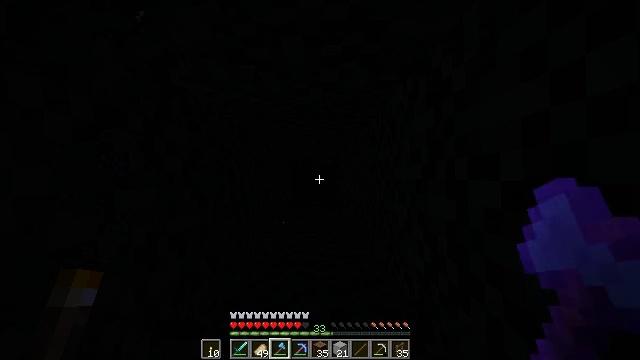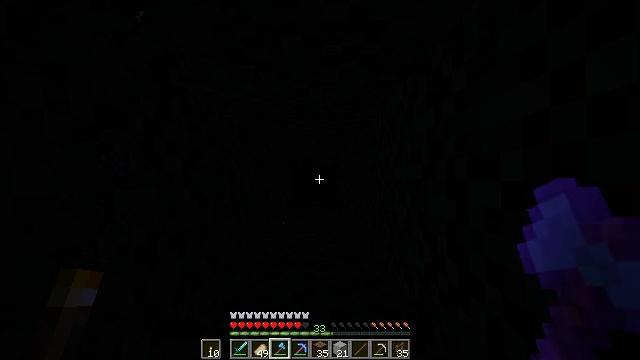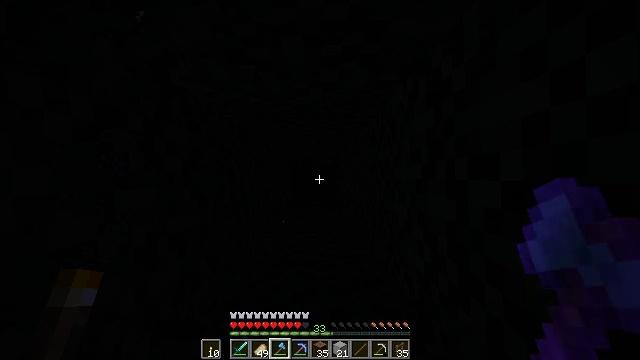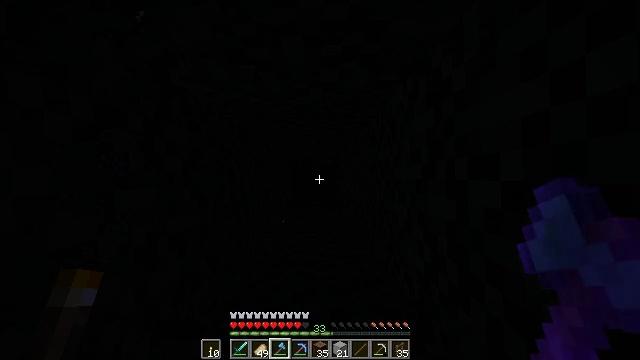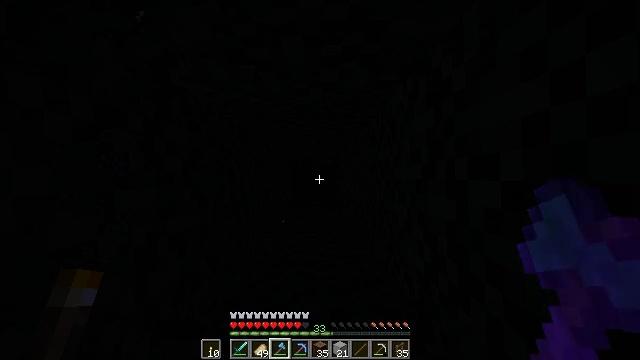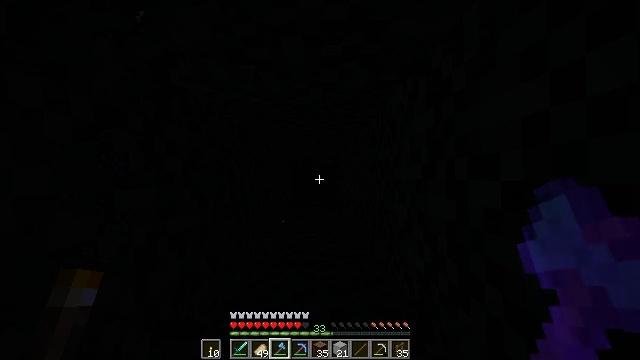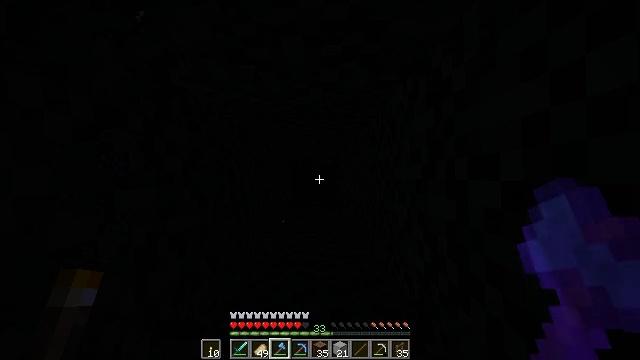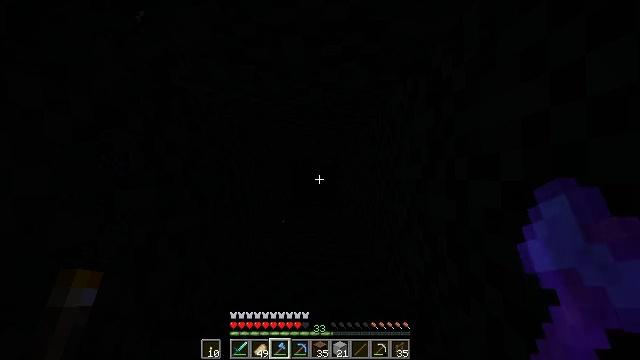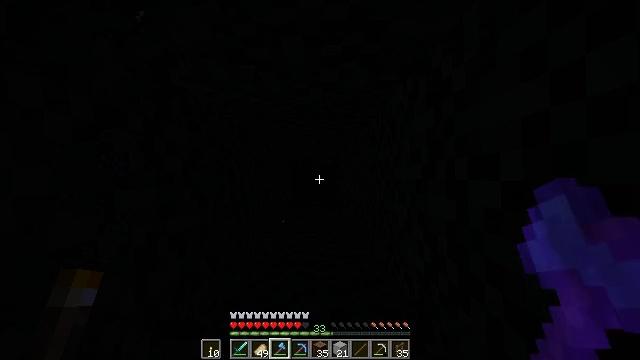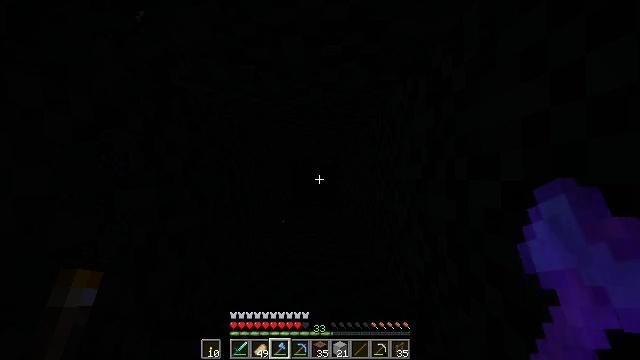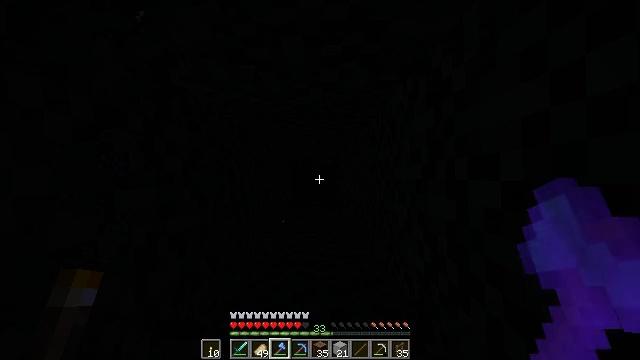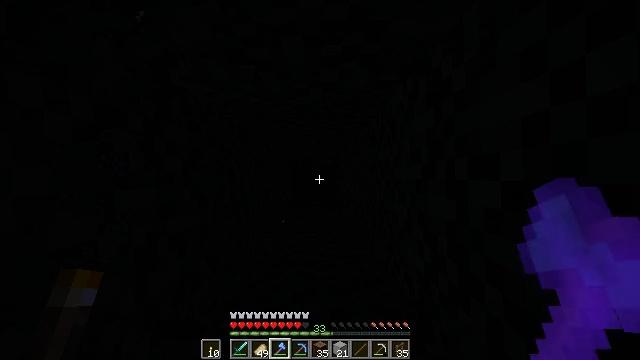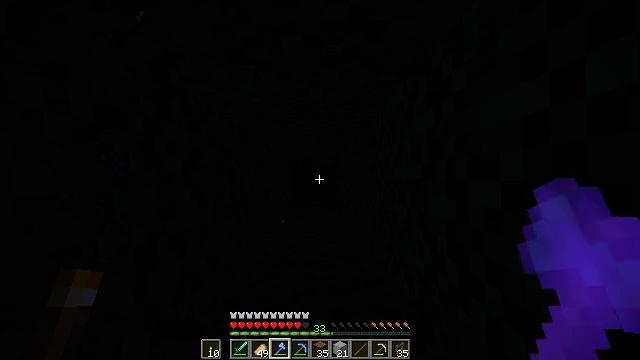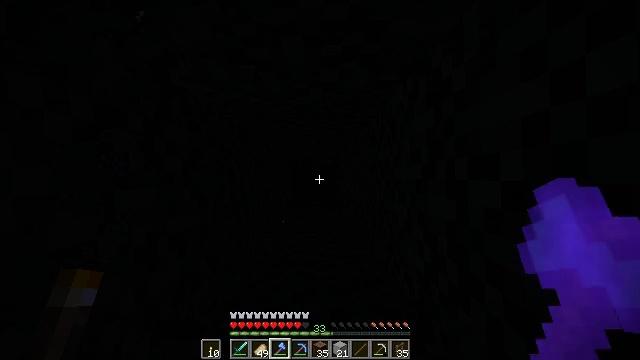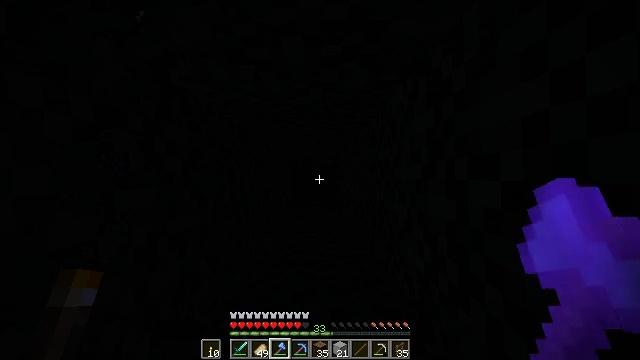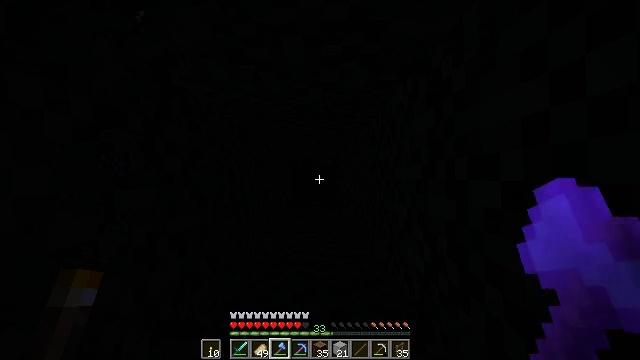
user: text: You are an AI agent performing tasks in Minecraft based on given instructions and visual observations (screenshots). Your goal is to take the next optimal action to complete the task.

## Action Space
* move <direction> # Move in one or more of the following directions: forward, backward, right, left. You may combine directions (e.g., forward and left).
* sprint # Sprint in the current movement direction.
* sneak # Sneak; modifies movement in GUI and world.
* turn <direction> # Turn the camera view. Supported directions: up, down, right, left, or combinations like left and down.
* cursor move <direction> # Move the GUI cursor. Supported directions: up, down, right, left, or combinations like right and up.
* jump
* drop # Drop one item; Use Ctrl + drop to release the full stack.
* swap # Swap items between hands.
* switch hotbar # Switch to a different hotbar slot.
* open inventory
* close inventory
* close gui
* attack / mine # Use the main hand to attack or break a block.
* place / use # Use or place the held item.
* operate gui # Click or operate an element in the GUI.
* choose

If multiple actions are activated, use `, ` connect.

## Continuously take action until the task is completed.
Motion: motion action
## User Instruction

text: Destroy the brown bed to move it.
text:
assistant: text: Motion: no_op
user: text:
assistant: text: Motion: no_op
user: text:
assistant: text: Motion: no_op
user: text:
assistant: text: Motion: no_op
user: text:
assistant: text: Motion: no_op
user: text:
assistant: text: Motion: no_op
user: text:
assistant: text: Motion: no_op
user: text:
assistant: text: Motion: no_op
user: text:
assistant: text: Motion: no_op
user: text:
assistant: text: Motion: no_op
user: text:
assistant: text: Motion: no_op
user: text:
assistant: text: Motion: no_op
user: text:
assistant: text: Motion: no_op
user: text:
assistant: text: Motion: no_op
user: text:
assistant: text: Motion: no_op
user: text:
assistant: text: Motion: no_op
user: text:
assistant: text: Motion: no_op
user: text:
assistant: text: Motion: no_op
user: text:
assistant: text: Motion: no_op
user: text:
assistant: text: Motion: no_op
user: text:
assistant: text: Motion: no_op
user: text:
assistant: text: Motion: no_op
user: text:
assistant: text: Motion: no_op
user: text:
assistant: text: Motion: no_op
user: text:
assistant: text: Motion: no_op
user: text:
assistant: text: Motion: no_op
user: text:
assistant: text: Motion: no_op
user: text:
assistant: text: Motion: no_op
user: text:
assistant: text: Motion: no_op
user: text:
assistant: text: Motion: no_op